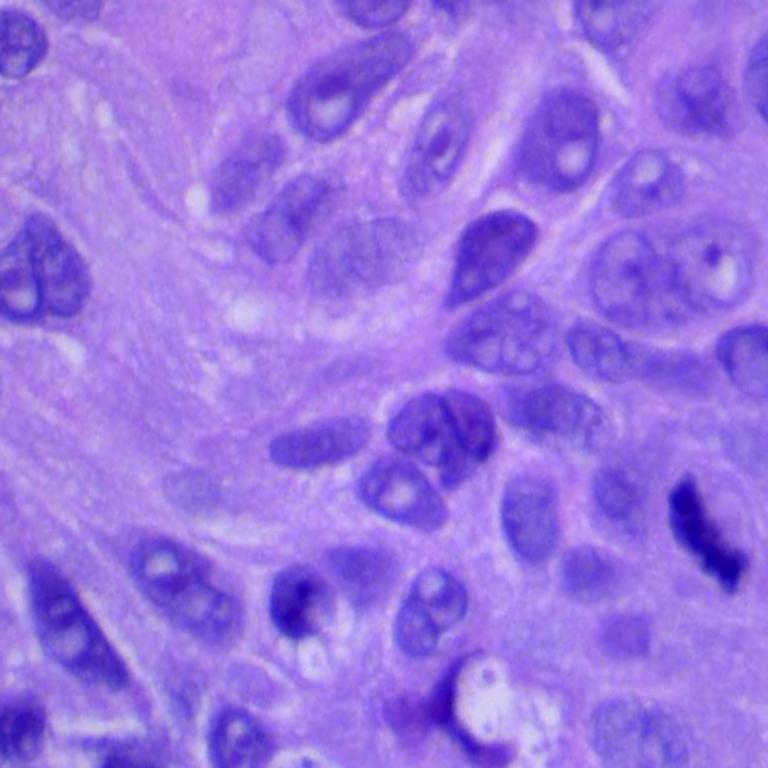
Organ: lung
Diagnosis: squamous carcinomas